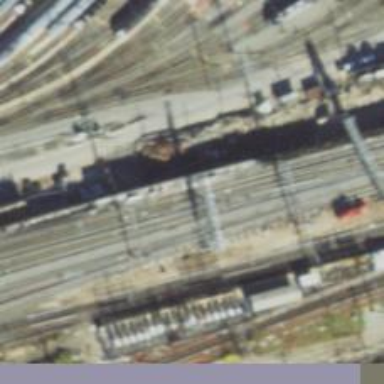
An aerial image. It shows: Railway track with contact lines for electrification.